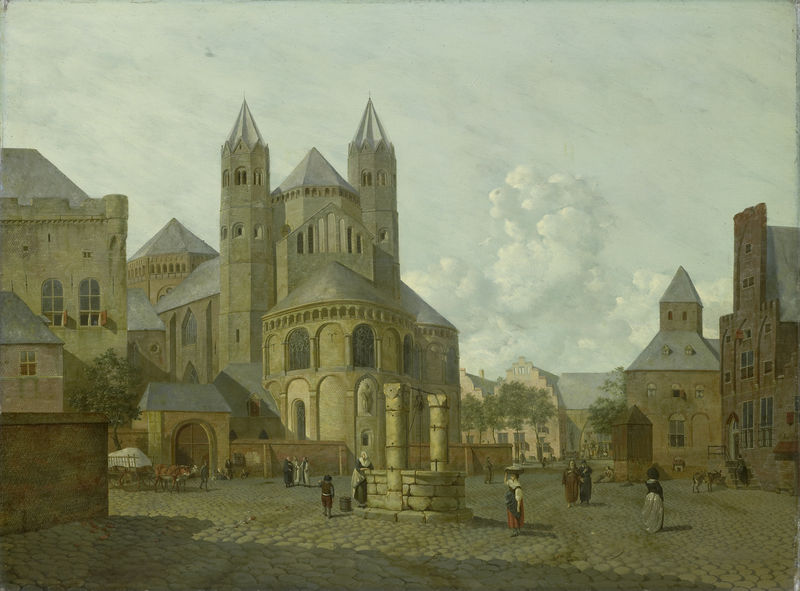
Titel: Gefantaseerd stadsgezicht met Romaanse kerk
Künstler: Johannes Huibert Prins
Standort: Amsterdam
Institution: Rijksmuseum
Schlagwörter: gemälde, himmel, wolken, menschen, braun, fenster, frau, säulen, gebäude, wolke, leute, häuser, kühe, kirche, brunnen, karren, fassaden, italien, pflaster, markt, platz, church, people, tor, kirchtürme, bögen, dom, kathedrale, rom, mittelalter, apsis, griechenland, marktplatz, animals, cathedral, gemäle, cow, well, säul, donkey, däulandschaft